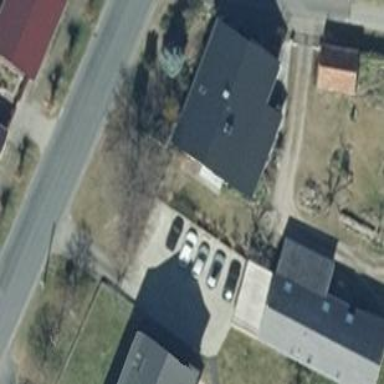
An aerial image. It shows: Grey house with flat roof.